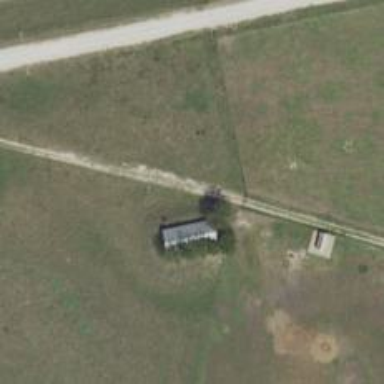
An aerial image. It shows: Military bunker.